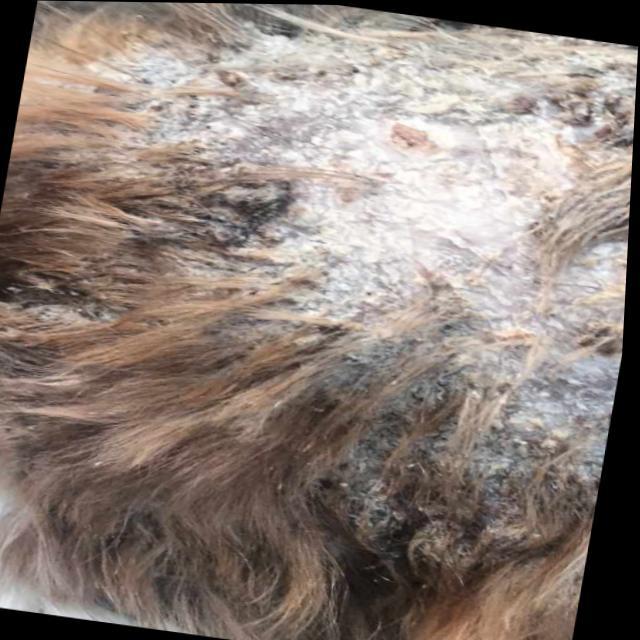
Canine demodicosis (Demodex mange) — caused by Demodex canis mites. Presents with alopecia, follicular papules, pustules, and comedones. Often localized on face and forelimbs.